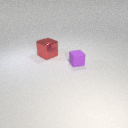
large red metal cube to the left of small purple rubber cube